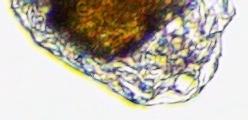
Label: Zooplankton